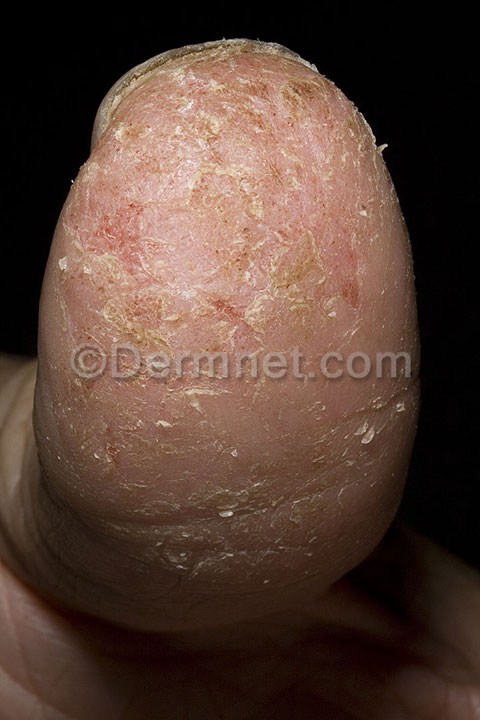
Disease: Eczema Photos